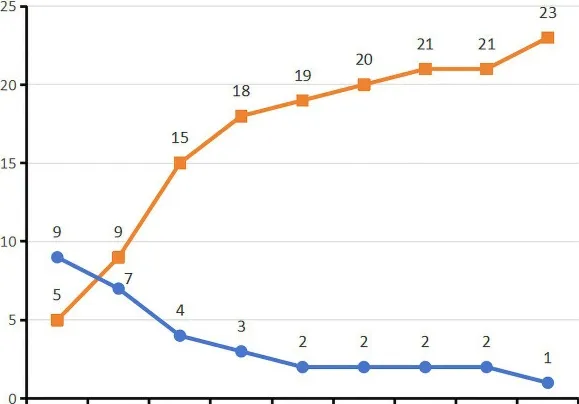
The evolution of patient's VAS and JOA scores over the course of treatment.
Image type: pathology (immunostaining)